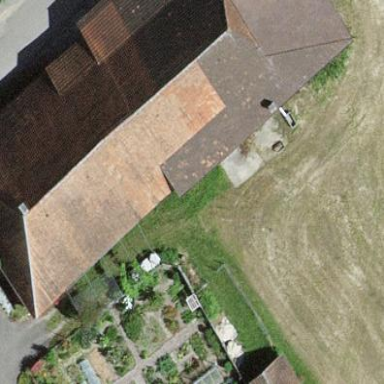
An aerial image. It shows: Farm building.